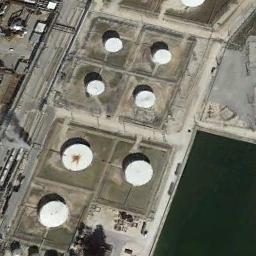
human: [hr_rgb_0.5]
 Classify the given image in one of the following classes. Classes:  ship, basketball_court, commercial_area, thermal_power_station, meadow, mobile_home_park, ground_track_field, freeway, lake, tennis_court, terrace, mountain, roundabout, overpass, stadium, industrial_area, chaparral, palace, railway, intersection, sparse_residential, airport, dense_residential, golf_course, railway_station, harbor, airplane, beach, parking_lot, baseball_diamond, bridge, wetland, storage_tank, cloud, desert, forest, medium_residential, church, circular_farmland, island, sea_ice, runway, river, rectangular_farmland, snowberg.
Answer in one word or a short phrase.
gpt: storage_tank